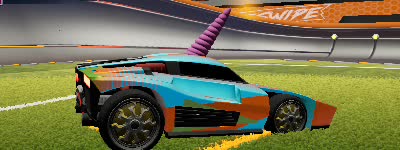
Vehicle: breakout